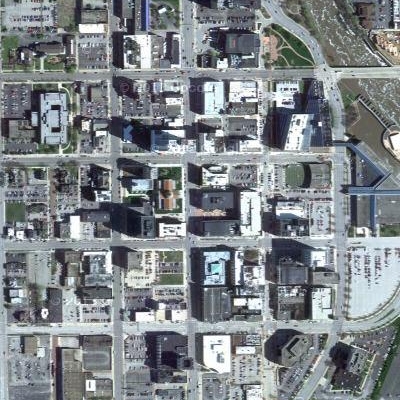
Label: cIndustry